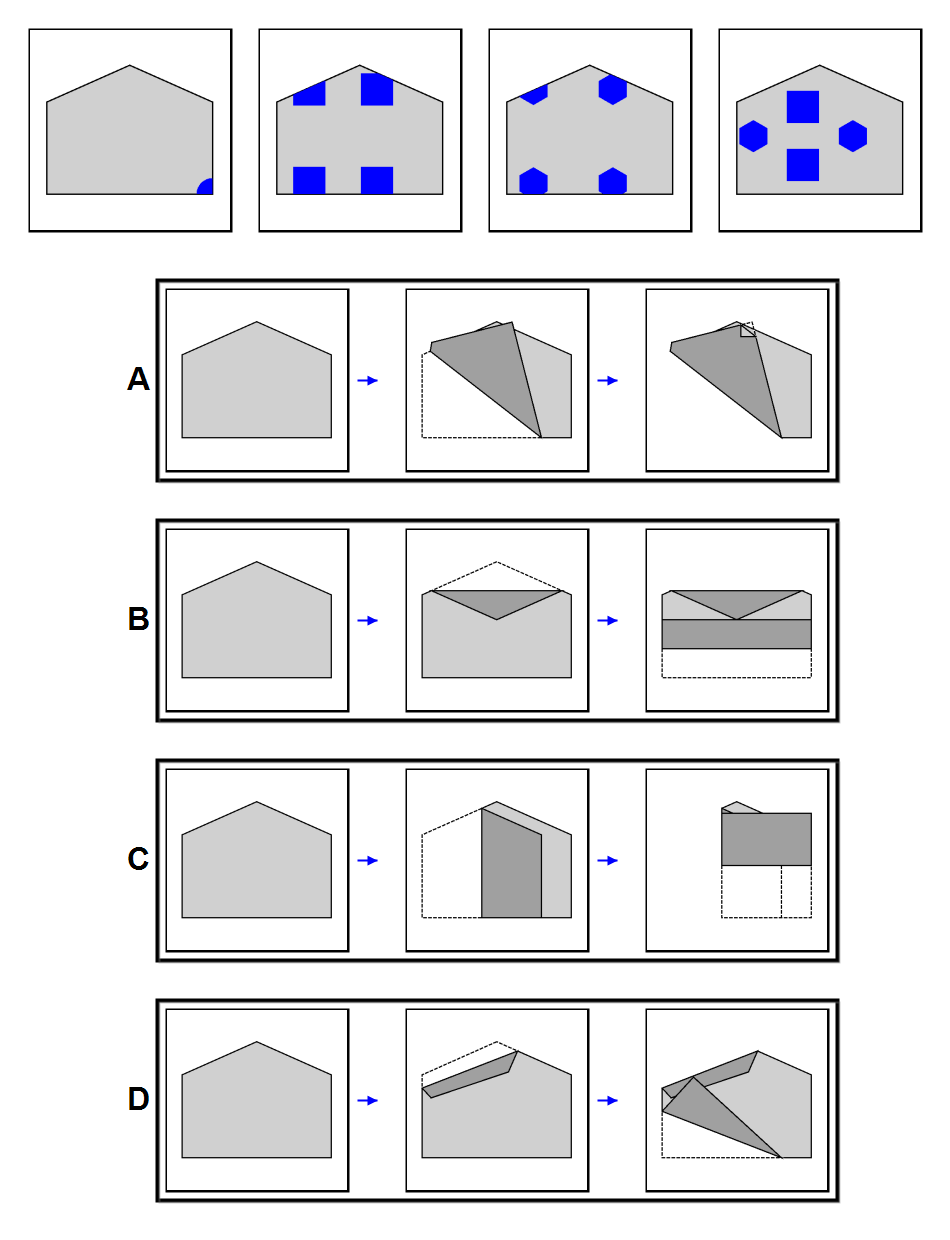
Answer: C